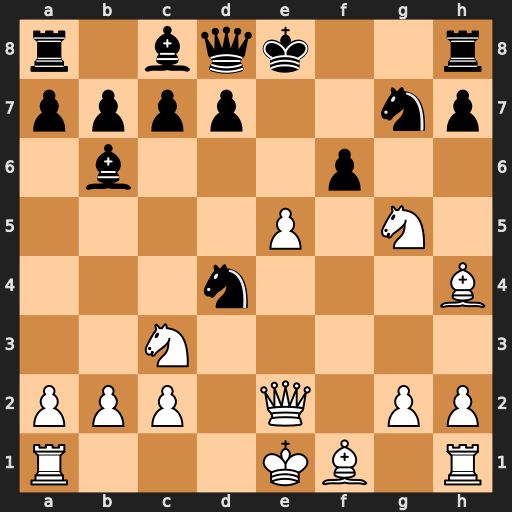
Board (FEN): r1bqk2r/pppp2np/1b3p2/4P1N1/3n3B/2N5/PPP1Q1PP/R3KB1R
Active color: w
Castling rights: KQkq
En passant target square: -
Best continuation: exf6+ Nxe2 fxg7